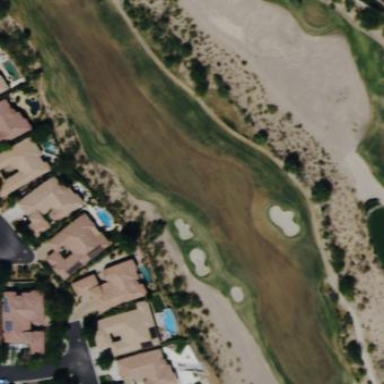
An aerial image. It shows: Rough grassy area used for golf.